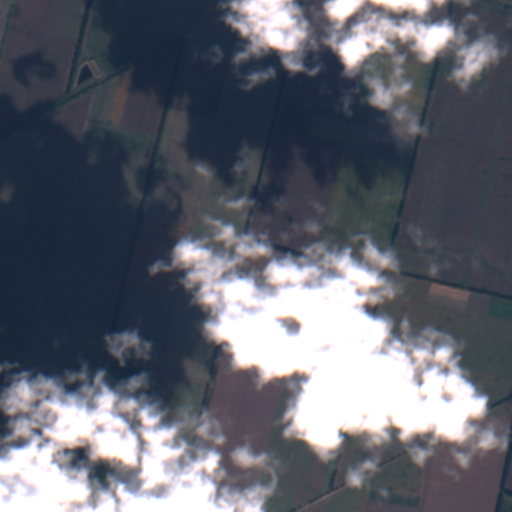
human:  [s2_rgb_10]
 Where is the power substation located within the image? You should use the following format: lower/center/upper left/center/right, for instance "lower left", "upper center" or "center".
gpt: The power substation is located in the upper left of the image.
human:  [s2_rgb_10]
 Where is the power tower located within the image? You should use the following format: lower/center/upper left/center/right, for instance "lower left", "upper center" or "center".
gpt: The power tower is located in the upper left of the image.
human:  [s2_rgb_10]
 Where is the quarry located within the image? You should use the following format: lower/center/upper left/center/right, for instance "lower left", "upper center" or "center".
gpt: There is no quarry in the image.